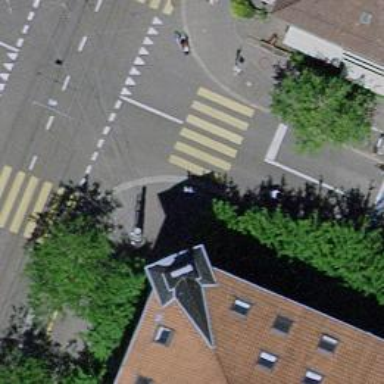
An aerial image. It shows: Crossing with traffic signals.